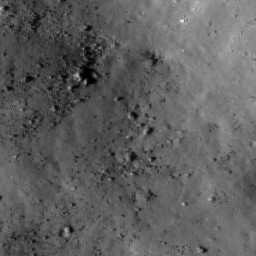
Host type: background_regolith
Lunar coordinates: latitude nan, longitude nan